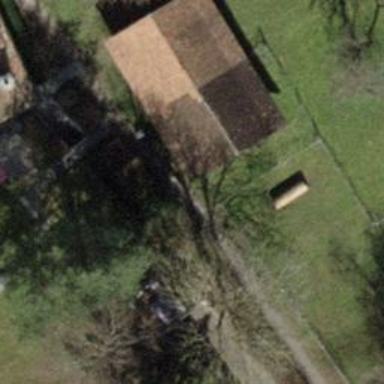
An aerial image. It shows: Shed.